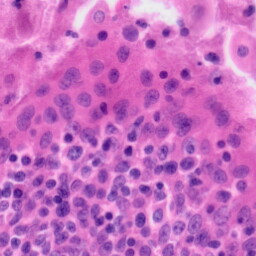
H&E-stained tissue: Tonsil